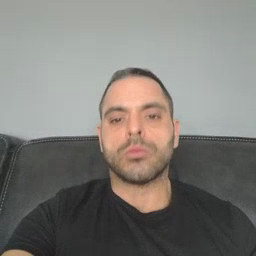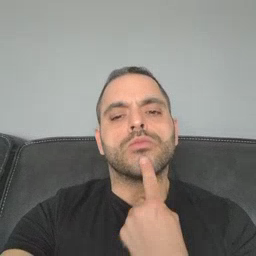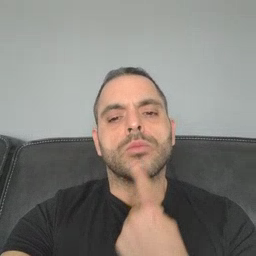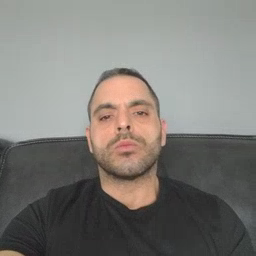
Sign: sad